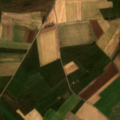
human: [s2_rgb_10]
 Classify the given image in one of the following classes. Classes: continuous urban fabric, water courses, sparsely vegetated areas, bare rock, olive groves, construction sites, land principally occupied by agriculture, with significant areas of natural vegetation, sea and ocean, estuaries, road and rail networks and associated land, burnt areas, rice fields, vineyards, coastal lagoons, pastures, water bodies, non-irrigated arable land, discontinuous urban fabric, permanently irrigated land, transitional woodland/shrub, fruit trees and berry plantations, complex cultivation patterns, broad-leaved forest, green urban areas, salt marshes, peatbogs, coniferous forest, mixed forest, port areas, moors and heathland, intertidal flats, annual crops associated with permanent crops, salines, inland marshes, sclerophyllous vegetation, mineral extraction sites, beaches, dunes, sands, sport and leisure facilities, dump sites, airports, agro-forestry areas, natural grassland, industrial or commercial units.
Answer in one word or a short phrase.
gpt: non-irrigated arable land, complex cultivation patterns